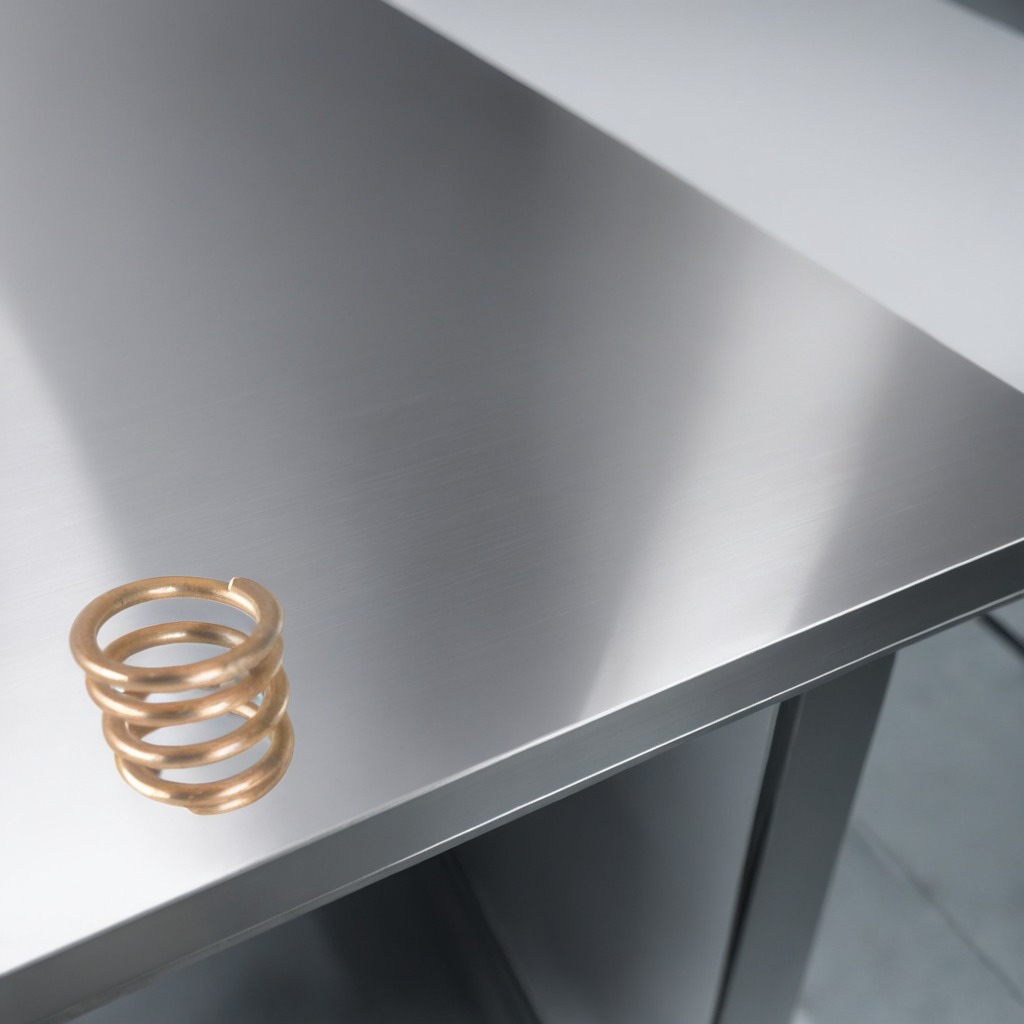
A coiled metal spring is lying on the stainless steel table.